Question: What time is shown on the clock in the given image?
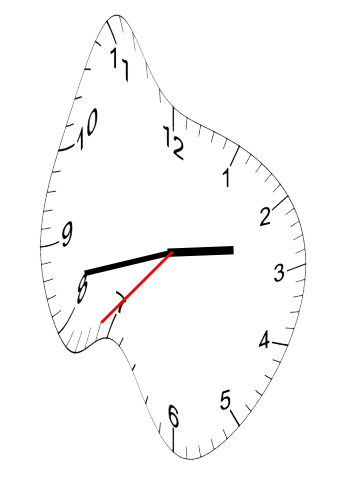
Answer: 02:42:37